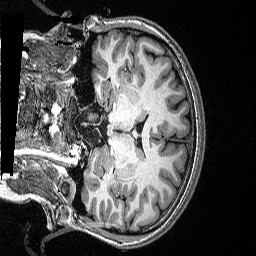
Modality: T1w
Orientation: coronal
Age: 22
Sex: female
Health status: healthy
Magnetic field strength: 3 T
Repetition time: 2.53 s
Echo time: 0.00331 s